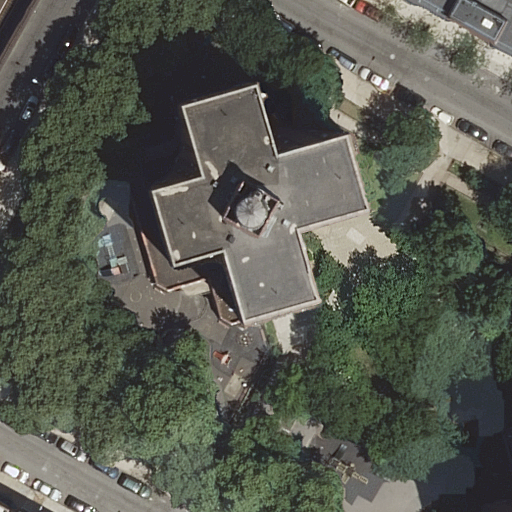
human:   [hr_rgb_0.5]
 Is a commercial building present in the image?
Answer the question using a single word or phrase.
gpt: no

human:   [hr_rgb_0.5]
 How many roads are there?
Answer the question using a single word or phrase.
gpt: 11

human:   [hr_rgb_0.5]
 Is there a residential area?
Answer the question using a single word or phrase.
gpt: yes

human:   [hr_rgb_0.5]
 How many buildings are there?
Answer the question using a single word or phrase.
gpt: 3

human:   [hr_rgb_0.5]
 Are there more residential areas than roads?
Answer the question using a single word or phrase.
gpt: no

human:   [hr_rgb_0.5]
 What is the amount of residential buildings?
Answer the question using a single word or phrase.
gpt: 2

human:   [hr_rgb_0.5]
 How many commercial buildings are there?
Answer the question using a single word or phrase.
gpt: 0

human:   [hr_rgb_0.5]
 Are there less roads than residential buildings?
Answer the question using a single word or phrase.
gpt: no

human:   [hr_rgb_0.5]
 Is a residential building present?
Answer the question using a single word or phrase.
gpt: yes

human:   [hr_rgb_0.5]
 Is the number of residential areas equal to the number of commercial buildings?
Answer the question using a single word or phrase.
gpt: no

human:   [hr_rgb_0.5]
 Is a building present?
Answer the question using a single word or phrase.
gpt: yes

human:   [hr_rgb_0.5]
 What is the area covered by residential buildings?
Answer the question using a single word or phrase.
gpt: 1426m2

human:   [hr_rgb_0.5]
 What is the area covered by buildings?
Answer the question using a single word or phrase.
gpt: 5295m2

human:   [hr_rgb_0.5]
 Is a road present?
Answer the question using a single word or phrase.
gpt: yes

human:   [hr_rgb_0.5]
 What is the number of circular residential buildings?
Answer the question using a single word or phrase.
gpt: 0

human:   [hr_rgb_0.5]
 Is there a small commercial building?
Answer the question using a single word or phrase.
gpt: no

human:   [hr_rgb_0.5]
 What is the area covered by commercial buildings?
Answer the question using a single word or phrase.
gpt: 0m2

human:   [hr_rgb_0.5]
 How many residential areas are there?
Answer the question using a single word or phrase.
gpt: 1

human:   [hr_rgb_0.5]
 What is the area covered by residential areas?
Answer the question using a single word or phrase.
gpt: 24m2

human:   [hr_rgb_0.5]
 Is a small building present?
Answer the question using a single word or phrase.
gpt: yes

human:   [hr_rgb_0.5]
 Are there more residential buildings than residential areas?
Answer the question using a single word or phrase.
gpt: yes

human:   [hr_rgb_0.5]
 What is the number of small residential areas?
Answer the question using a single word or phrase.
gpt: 1

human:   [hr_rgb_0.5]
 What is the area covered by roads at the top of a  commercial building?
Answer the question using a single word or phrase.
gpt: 0m2

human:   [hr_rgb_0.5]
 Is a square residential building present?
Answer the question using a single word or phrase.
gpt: no

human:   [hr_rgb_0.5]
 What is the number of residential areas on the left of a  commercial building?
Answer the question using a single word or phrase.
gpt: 0

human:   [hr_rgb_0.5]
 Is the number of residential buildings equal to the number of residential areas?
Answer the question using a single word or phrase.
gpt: no

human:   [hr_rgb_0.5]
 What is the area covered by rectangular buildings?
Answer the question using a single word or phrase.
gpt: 3943m2

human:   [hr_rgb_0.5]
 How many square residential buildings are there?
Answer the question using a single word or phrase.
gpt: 0

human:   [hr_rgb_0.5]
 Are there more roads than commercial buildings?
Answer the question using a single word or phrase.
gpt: yes

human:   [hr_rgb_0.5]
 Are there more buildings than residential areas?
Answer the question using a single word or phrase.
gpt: yes

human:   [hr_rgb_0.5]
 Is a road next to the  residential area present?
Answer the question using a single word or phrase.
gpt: yes

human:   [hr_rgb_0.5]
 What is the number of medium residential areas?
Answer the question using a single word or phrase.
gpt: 0

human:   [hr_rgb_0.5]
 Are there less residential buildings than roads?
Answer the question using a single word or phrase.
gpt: yes

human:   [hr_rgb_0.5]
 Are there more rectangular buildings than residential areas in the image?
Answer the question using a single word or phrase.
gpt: yes

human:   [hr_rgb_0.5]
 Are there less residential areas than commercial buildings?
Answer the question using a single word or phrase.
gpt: no

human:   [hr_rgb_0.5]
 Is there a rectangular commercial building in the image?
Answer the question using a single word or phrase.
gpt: no

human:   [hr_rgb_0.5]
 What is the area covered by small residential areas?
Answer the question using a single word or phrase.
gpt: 24m2

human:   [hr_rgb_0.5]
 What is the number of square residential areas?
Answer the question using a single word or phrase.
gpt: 0

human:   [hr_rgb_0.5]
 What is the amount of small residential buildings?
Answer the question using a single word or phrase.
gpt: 1

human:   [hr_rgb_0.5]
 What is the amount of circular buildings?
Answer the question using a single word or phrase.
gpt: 0

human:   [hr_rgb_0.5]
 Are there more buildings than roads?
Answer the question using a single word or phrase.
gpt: no

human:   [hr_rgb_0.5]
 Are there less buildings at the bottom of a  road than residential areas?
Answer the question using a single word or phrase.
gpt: no

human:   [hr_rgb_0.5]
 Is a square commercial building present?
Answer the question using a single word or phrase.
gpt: no

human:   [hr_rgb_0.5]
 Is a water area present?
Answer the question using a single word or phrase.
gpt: no

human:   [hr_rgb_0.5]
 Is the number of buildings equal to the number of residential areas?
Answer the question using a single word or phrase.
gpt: no

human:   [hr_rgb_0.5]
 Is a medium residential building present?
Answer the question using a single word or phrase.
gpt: no

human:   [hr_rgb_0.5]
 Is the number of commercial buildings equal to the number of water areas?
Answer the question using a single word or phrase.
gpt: yes

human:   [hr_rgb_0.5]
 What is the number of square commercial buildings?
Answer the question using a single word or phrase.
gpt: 0

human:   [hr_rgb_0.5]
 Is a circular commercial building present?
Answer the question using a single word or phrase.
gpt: no

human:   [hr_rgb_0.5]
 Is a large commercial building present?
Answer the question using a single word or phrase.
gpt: no

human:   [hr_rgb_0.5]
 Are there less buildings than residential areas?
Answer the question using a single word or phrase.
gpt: no

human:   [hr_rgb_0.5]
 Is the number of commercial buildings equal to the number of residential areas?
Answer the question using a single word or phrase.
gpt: no

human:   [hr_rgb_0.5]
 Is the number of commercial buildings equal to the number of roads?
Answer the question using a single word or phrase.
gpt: no

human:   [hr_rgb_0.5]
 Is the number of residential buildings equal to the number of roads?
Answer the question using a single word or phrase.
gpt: no

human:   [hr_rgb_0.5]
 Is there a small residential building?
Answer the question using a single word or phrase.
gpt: yes

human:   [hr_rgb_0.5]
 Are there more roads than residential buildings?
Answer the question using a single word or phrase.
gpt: yes

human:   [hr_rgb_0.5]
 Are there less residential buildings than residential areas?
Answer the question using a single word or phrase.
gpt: no

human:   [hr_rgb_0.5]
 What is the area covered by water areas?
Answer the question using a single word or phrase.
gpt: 0m2

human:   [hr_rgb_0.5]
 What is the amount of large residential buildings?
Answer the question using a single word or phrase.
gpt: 1

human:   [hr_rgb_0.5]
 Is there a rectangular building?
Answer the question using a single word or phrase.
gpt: yes

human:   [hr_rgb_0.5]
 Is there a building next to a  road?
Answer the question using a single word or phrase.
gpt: yes

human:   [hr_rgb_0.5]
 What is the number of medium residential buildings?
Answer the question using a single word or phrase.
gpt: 0

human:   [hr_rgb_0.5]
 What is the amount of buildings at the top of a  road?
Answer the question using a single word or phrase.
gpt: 2

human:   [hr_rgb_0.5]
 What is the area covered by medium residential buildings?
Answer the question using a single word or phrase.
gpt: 0m2